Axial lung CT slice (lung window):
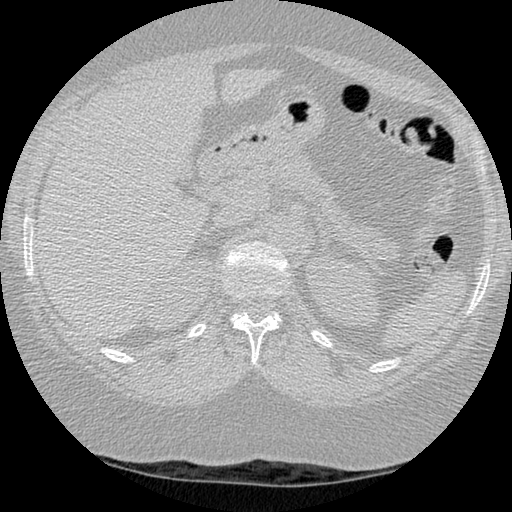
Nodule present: no